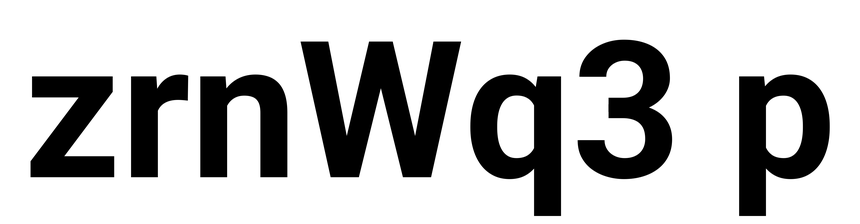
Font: Roboto_Bold